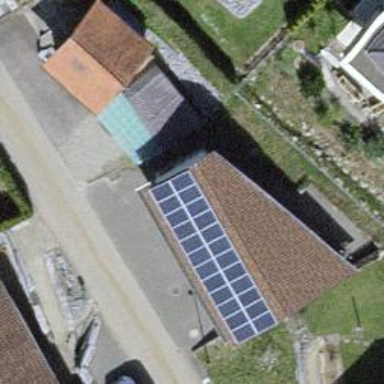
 consisting of solar photovoltaic panels."